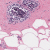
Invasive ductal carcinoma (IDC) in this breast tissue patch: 0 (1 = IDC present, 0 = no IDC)